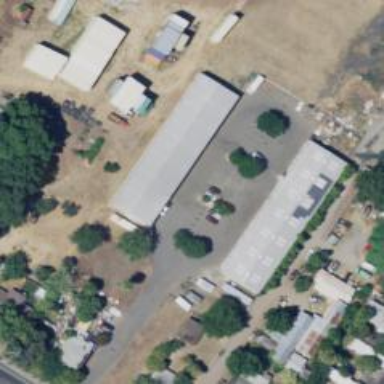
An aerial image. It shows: Warehouse building.